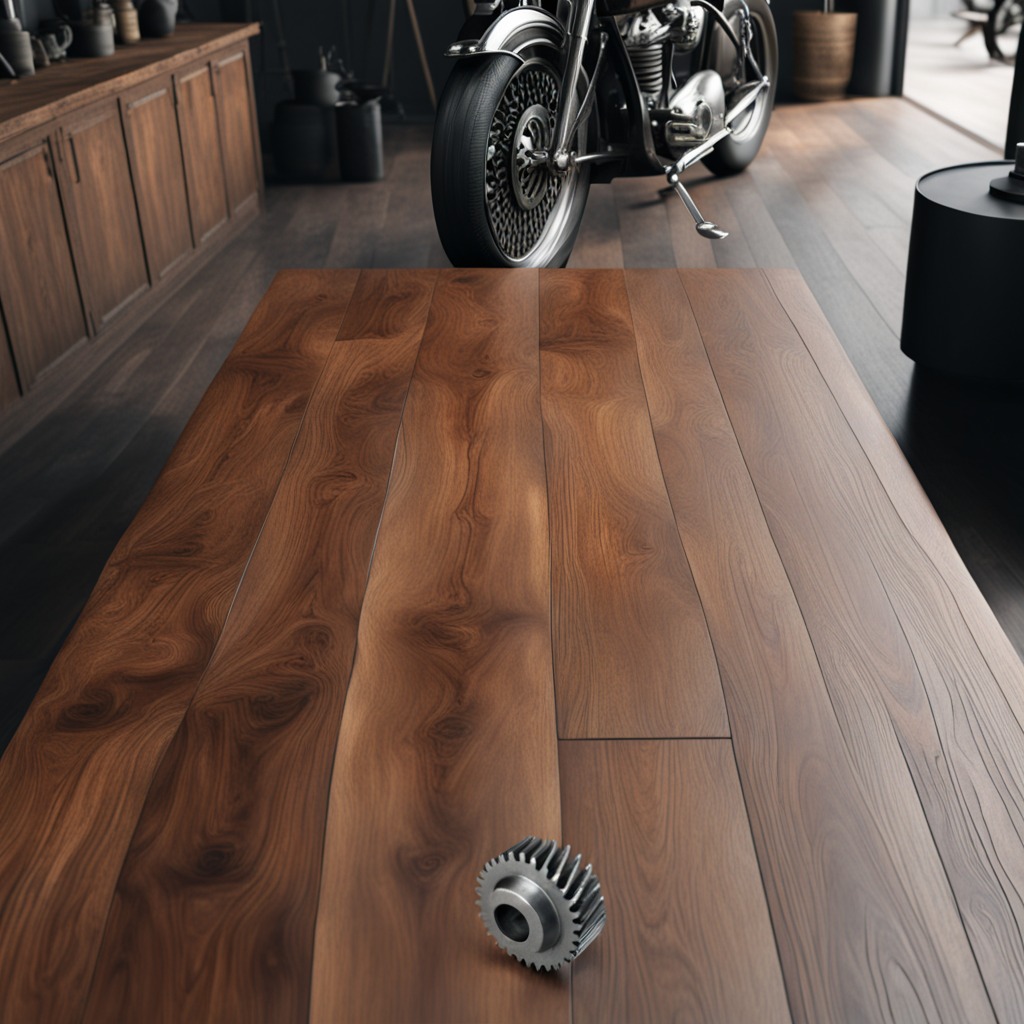
A steel gear with teeth is lying on the wooden table.